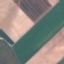
Land use / land cover class: AnnualCrop